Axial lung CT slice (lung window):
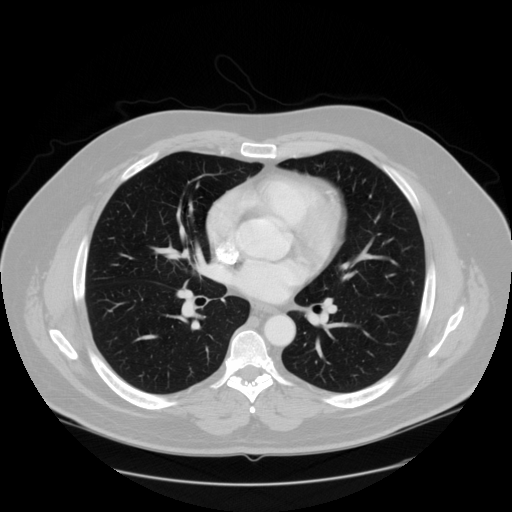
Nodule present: no